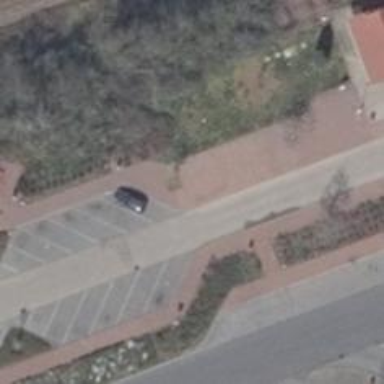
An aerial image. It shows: Sidewalk along the footway.